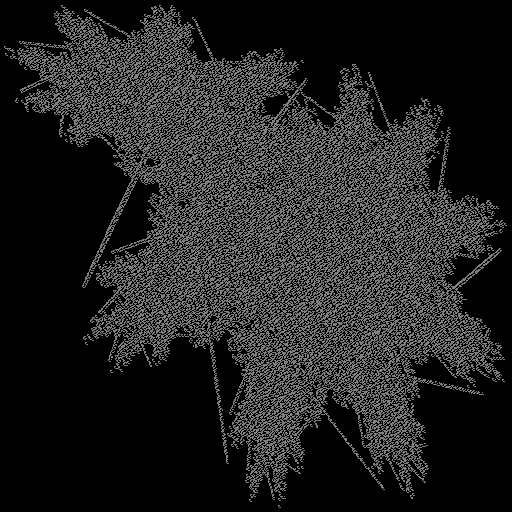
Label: involucre